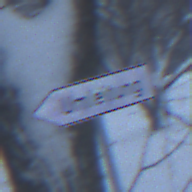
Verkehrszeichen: UmleitungswegweiserLinksweisend
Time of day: Midday
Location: Outdoor (Nature)
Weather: Overcast
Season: Winter
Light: Natural